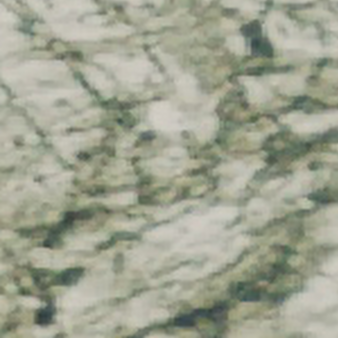
Label: other